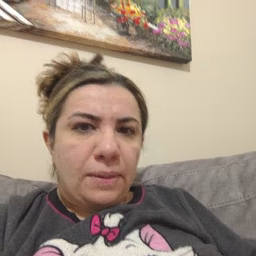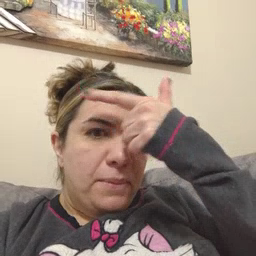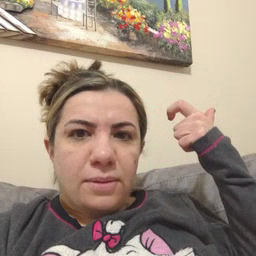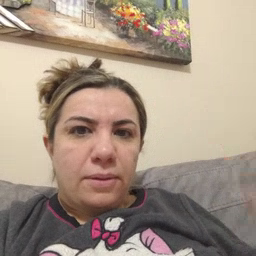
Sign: because